Question: I am trying to understand the behavior of pivot table. Here is the query that I am executing
'''
Declare @Students table (id int, name varchar(20))
insert into @Students VALUES(1, 'First Student')
insert into @Students VALUES(2, 'Second Student')
insert into @Students VALUES(3, 'Third Student')
Declare @Subjects table (id int, subject varchar(30))
insert into @Subjects VALUES (1, 'c#')
insert into @Subjects VALUES (2, 'Sql Server')
insert into @Subjects VALUES (3, 'Asp.net')
insert into @Subjects VALUES (4, 'Winforms')
Declare @StudentSubjects table (studentid int, subjectid int)
insert into @StudentSubjects VALUES(1,2)
insert into @StudentSubjects VALUES(1,3)
insert into @StudentSubjects VALUES(2,1)
insert into @StudentSubjects VALUES(2,2)
select name, [Sql Server], [Asp.net], [c#], [Winforms] from
(
select st.name, su.[subject],
Case When su.[subject] IS NULL OR st.name IS NULL THEN 'FALSE' ELSE 'TRUE' END as VALUE
FROM @Students st FULL outer join @StudentSubjects ss on st.id = ss.studentid
FULL Outer join @Subjects su on su.id = ss.subjectid
) as x
pivot
(
MIN(value)
for [subject] in ([Sql Server], [Asp.net], [c#], [Winforms])
)pv
'''
the result set it returns is

I don't want the first row. How can I prevent this row to be returned. Also what is the best way to convert the Null values into false. On way that I tried is to use ISNULL() in select statement like
'''
select name, ISNULL([Sql Server],'false') as [Sql Server] ...
'''
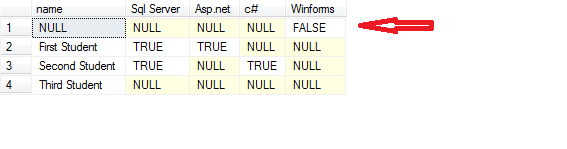
Answer: Try this, I have just added a where condition in you select statement.Hope it helps you!
'''
select name, [Sql Server], [Asp.net], [c#], [Winforms] from
(
select st.name, su.[subject],
Case When su.[subject] IS NULL OR st.name IS NULL THEN 'FALSE' ELSE 'TRUE' END as VALUE
FROM @Students st FULL outer join @StudentSubjects ss on st.id = ss.studentid
FULL Outer join @Subjects su on su.id = ss.subjectid
where st.name is not null
) as x
pivot
(
MIN(value)
for [subject] in ([Sql Server], [Asp.net], [c#], [Winforms])
)pv
'''